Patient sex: M
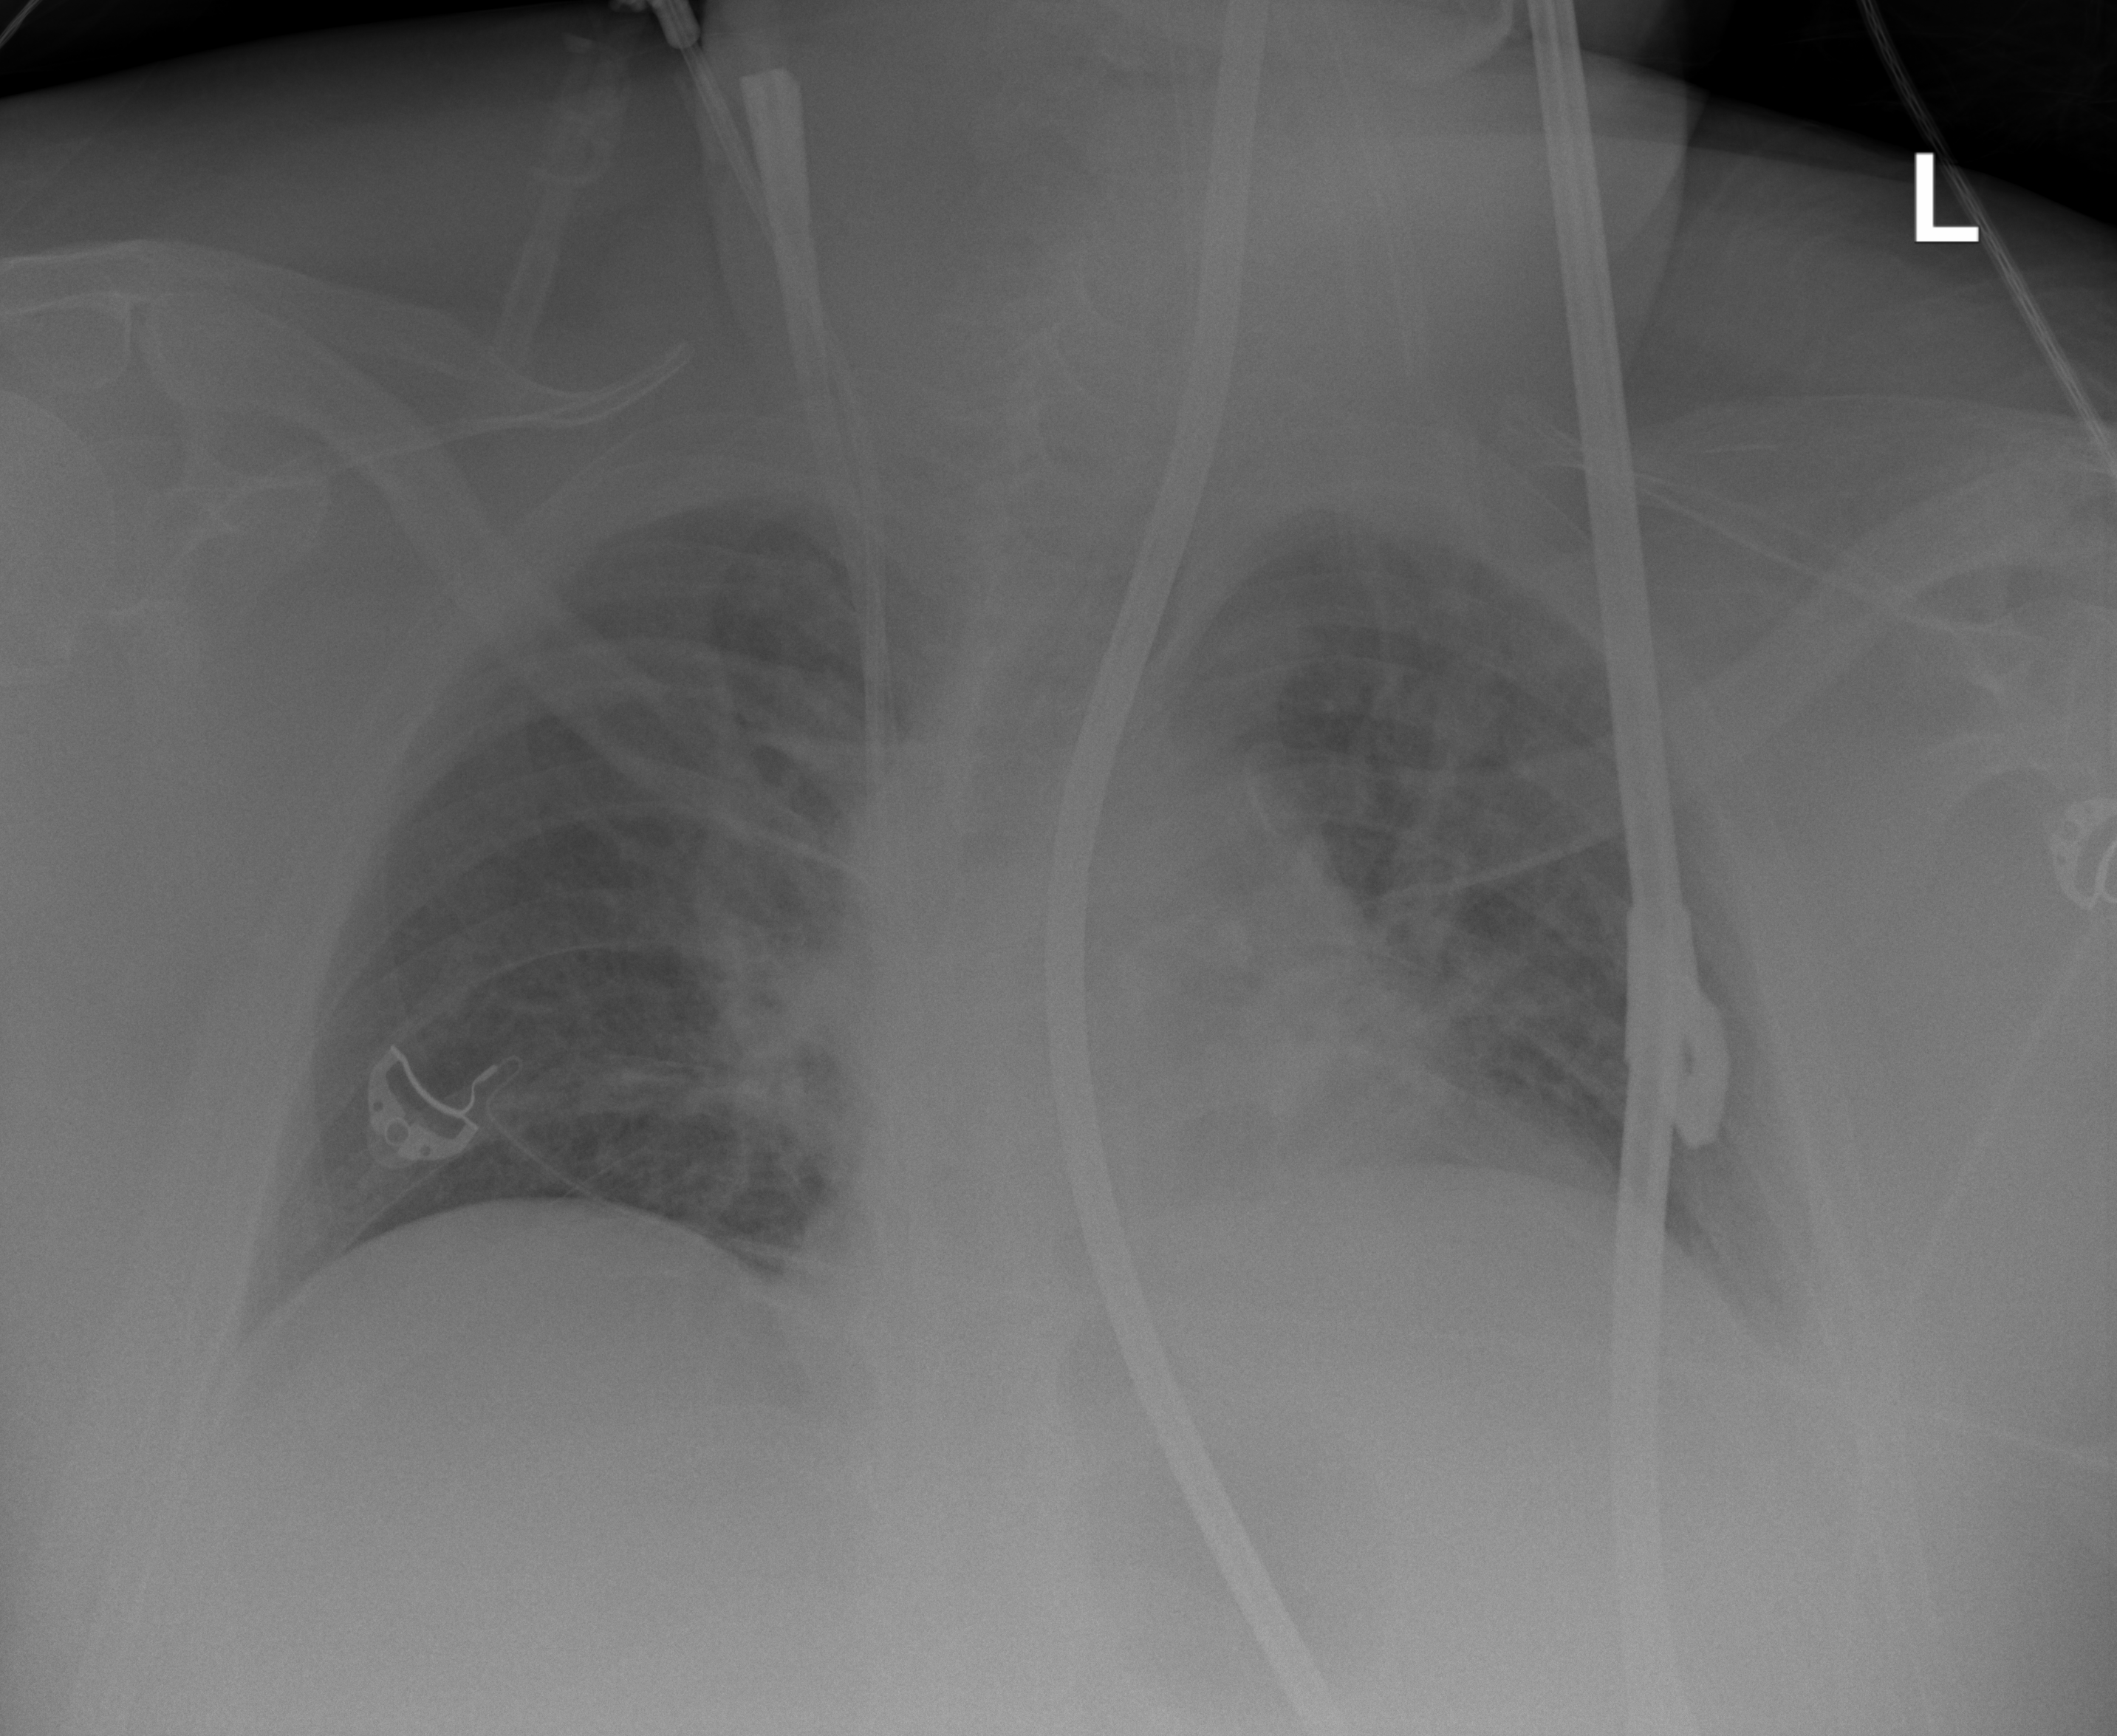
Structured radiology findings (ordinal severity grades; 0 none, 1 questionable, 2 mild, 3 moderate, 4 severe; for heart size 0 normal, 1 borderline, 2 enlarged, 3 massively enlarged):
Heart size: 0
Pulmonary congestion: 2
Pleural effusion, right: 0
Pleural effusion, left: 2
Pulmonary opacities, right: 1
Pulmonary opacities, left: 1
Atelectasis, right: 0
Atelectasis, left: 2